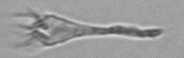
Label: Paratontonia_gracillima